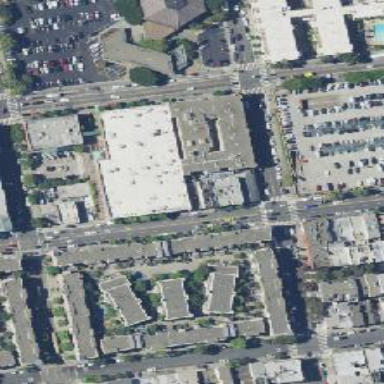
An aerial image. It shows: Supermarket.